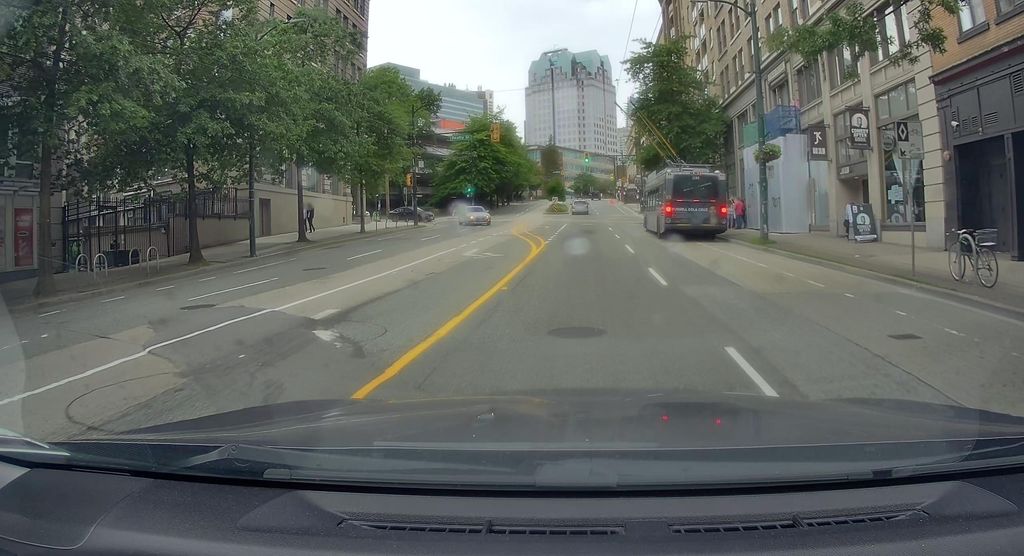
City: vancouver